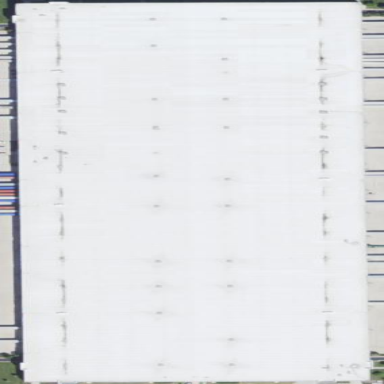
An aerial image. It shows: Warehouse that also serves as post depot.